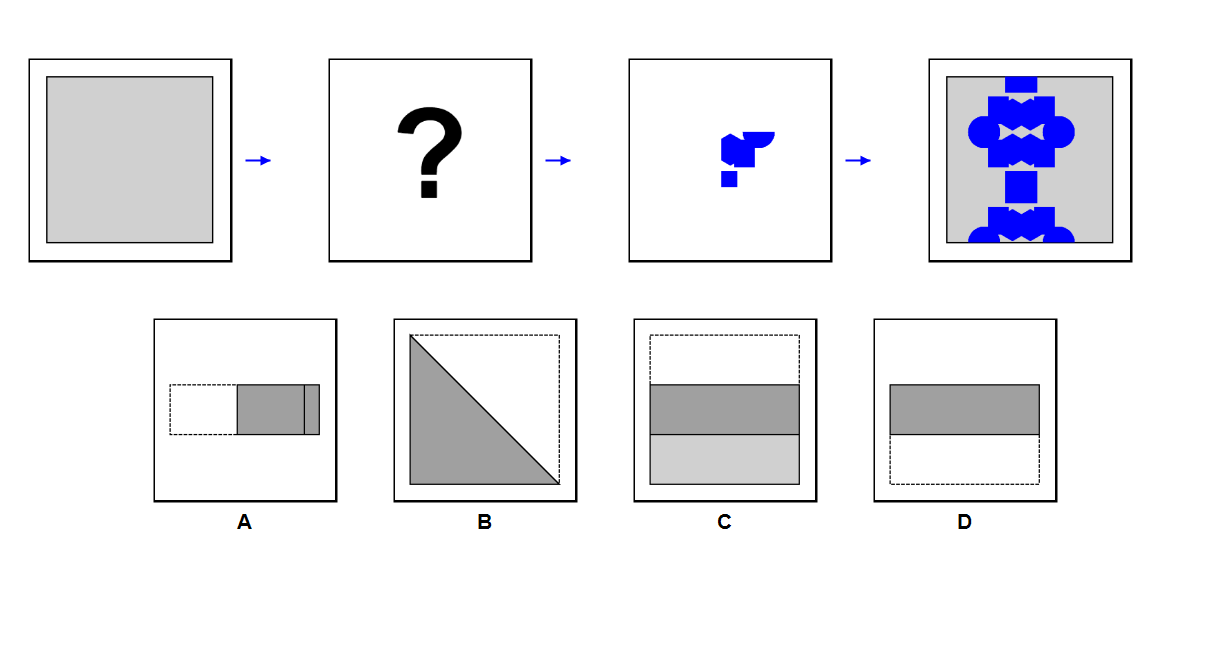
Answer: B